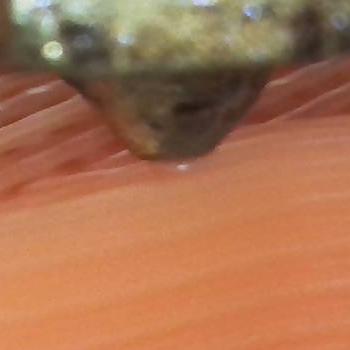
Flow rate: 235%